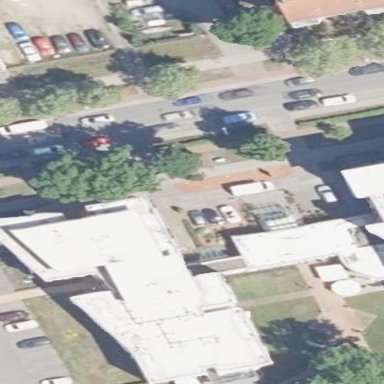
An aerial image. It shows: Building.